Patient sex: F
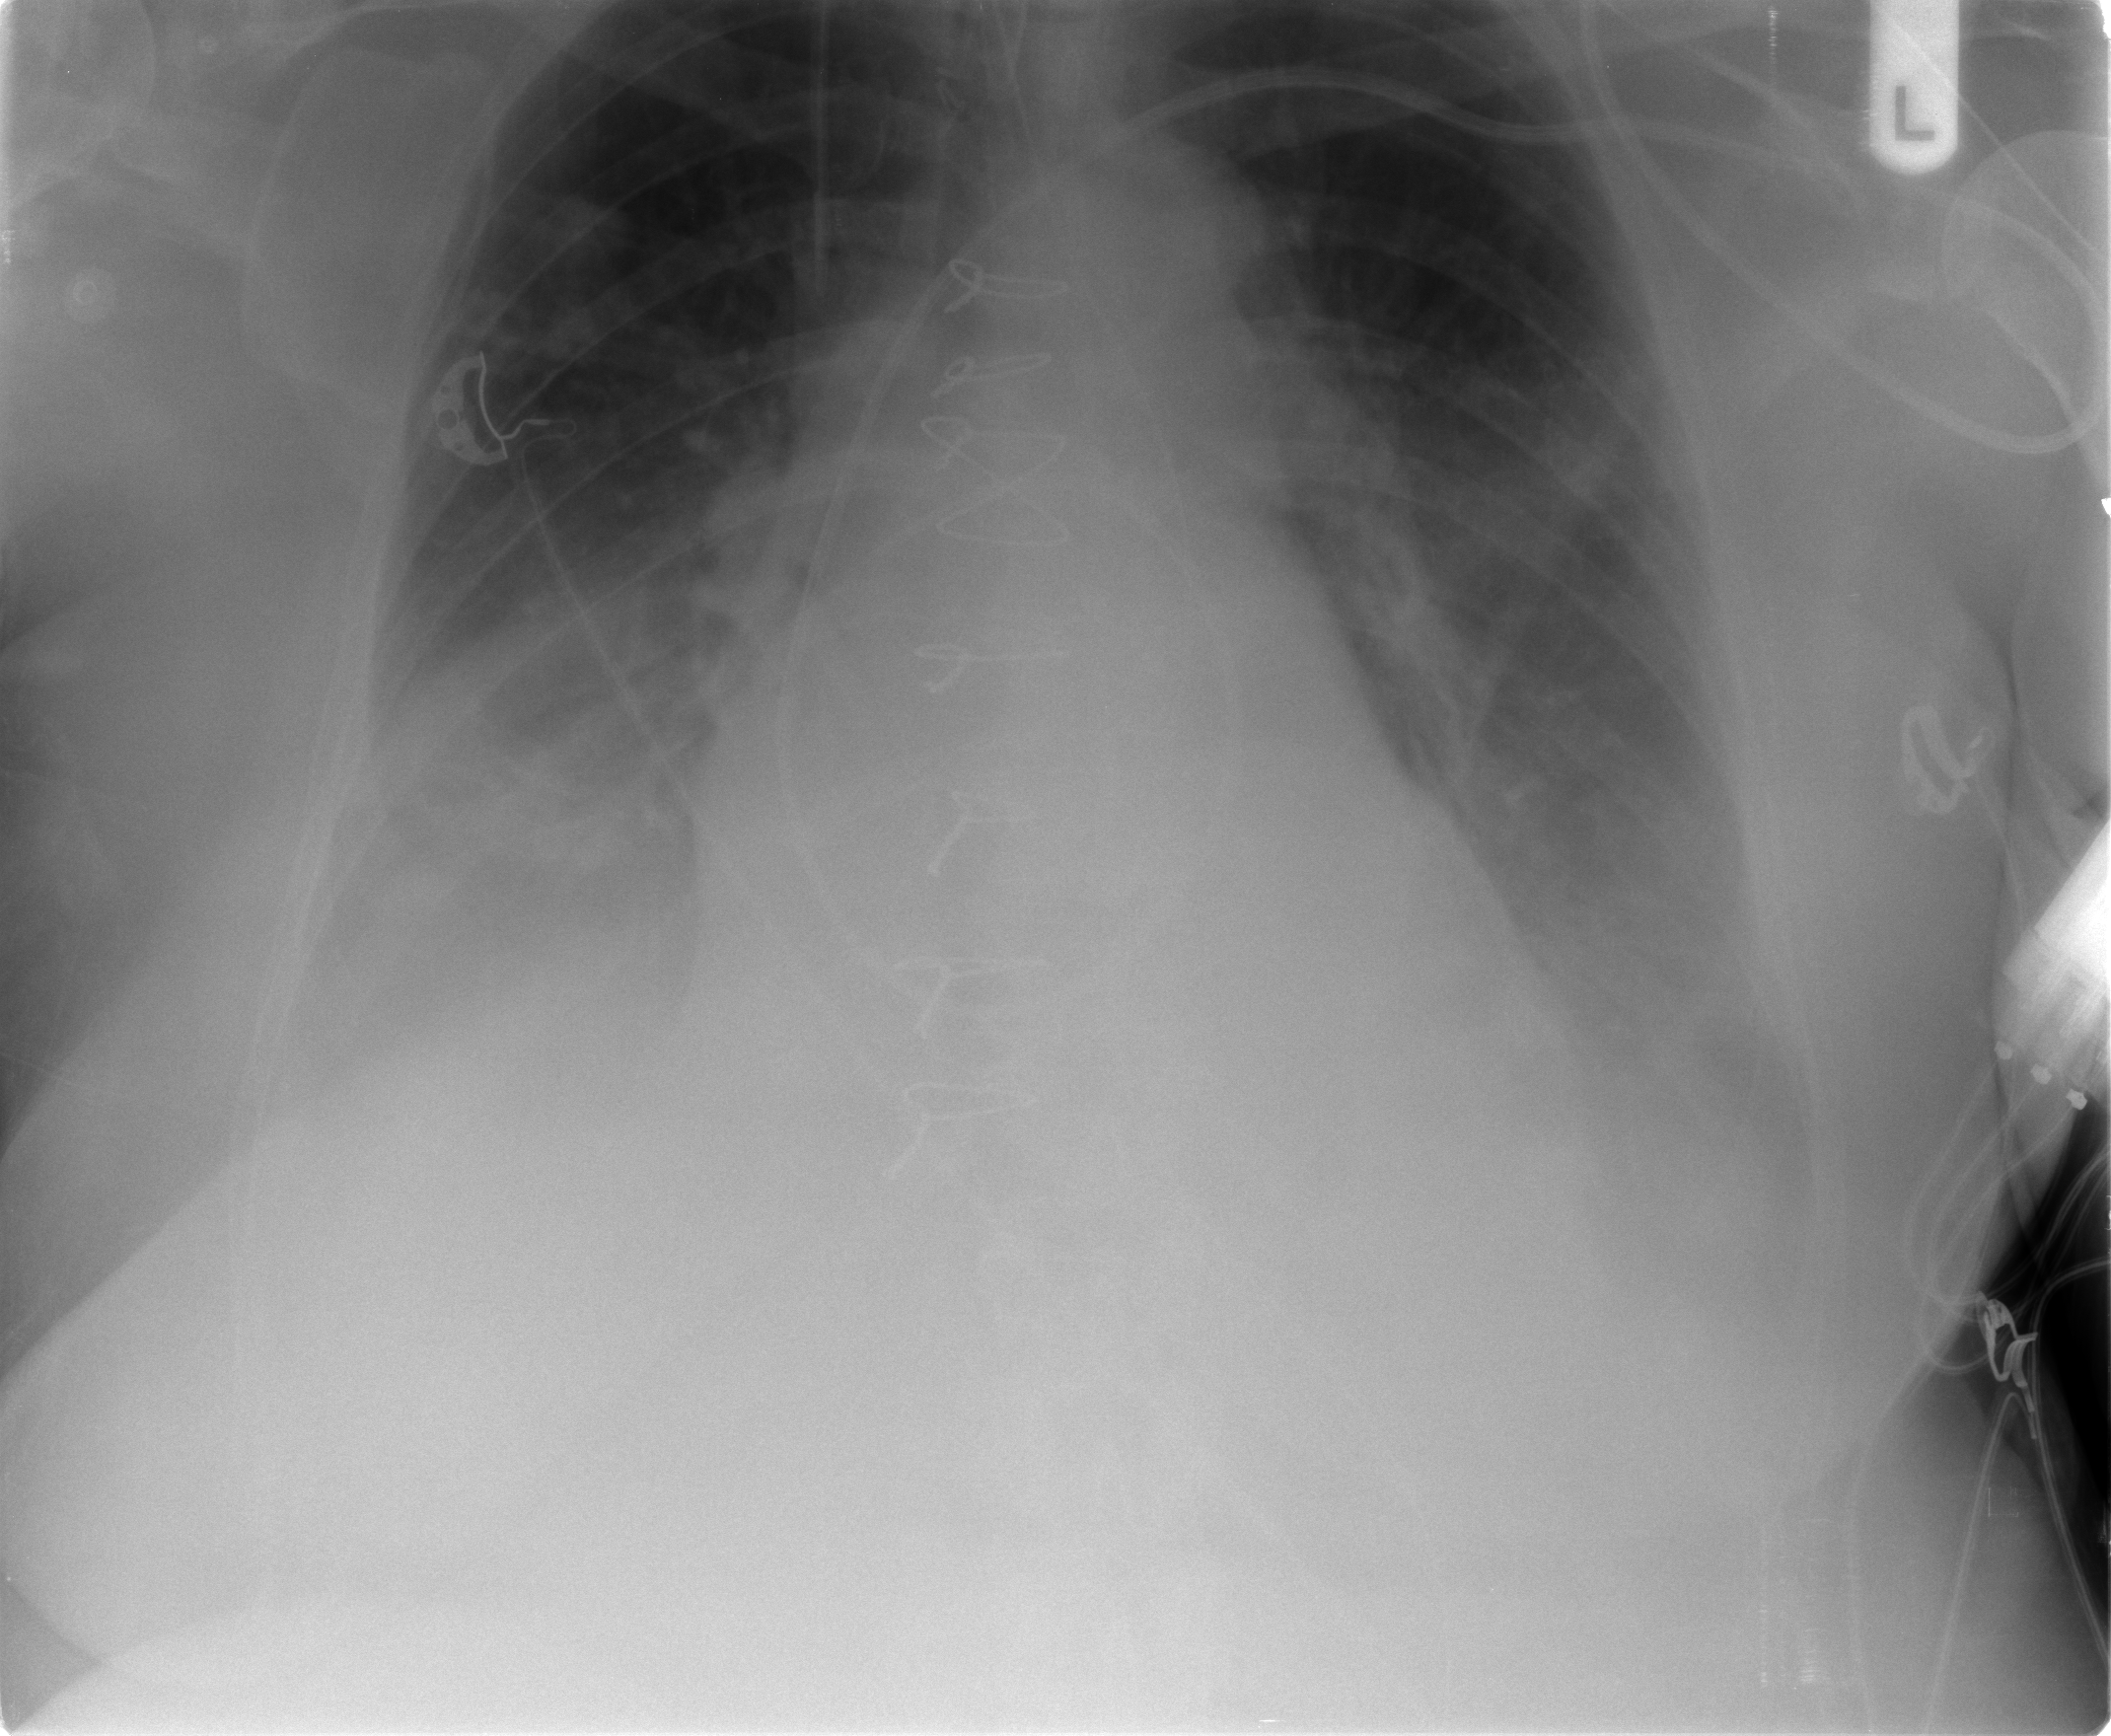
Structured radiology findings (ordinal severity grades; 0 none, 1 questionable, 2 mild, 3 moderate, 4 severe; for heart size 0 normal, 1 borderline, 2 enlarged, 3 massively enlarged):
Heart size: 2
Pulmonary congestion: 2
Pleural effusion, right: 2
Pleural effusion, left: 1
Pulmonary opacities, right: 2
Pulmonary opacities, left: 1
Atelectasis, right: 2
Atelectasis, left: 2